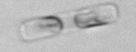
Label: Skeletonema